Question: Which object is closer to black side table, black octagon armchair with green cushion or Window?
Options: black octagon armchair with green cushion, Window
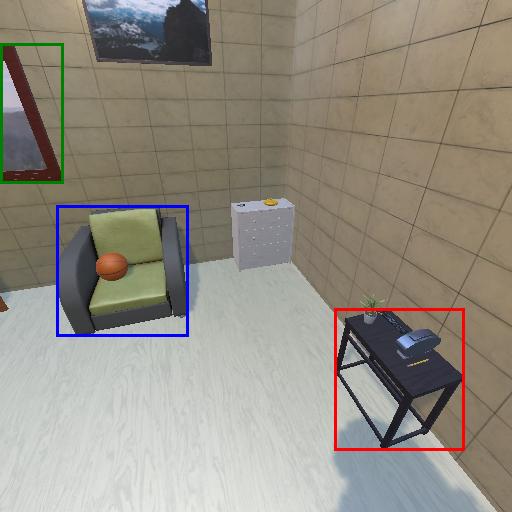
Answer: black octagon armchair with green cushion